Question: I have a <URL> that I want to convert to Raphael.js format. As you can see, the picture is good, everything in it is shown correctly.
I have tried converting it to the raphael format with this homepage: <URL> but it doesn't understand the viewports somehow. Huge parts of the map is removed.

I guess it has something to do with the fields:
'''
viewBox="425 -225 800 800"
enable-background="new 425 -225 800 800"
'''
in the svg-file.
I wan't to keep info about the lakes and the municipality shown in the map. I've seen other sites have some kind of conversion, but readysetreaphael has the nicest output. It, however, doesn't look good.
Here's a fiddle: <URL>
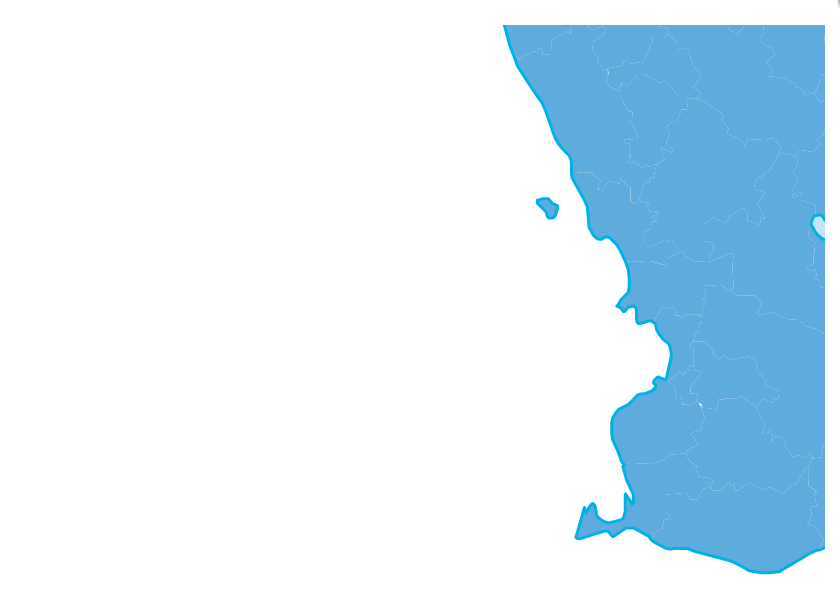
Answer: rsr.setViewBox(425,-225,1200,1200)
Works good.
The documentation is really good for this project.